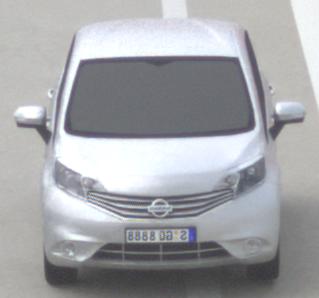
Make: Nissan
Model: Note 1.2
Detailed model: Note (E12) (10/13 - 12/16)
Model produced from: 2013/10
Model produced until: 2015/09
Doors: 5
Color: white
Road condition: dry road
Daytime: morning or afternoon
Contrast: low contrast